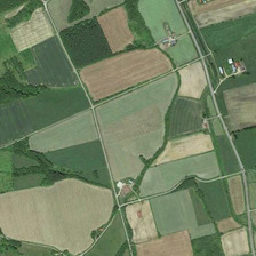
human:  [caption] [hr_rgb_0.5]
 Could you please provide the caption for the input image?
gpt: The farmland with luxuriant plants is beautiful and colorful.

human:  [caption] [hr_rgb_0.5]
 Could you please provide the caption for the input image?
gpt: The Earth decorated with lush plants is beautiful and colorful.

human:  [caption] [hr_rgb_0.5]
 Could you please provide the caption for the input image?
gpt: The farmland decorated with lush plants is beautiful and colorful.

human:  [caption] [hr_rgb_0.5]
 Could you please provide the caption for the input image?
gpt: The farmland decorated with lush plants is beautiful and colourful.

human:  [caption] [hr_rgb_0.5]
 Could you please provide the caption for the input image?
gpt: The farmland decorated with lush plants is beautiful and colorful.